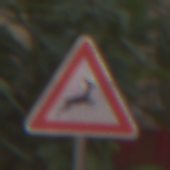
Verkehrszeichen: WildwechselLinks
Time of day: MorningAfternoon
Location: Outdoor (Urban)
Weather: Clear
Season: NotSpecified
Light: Natural